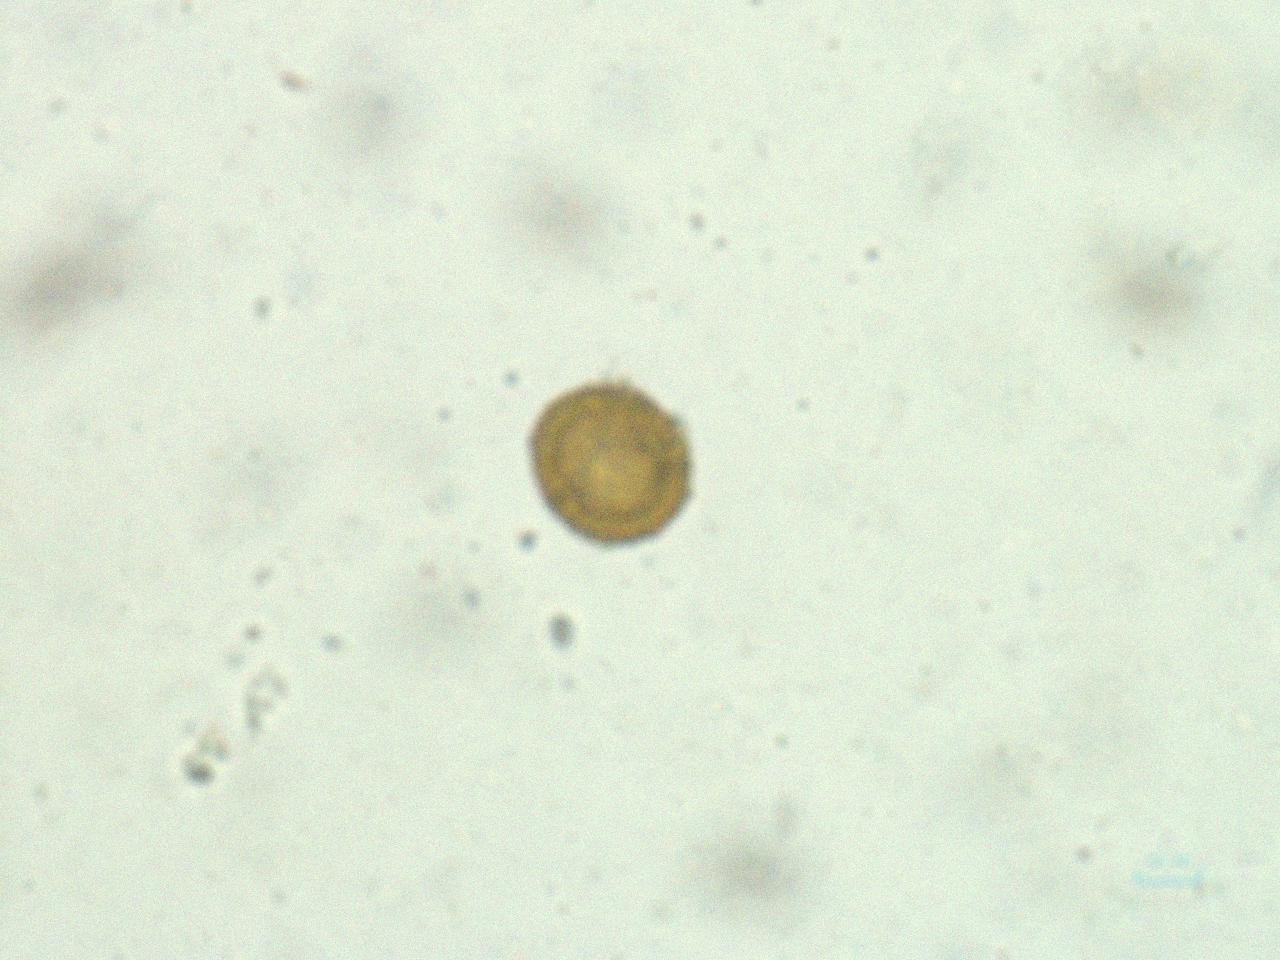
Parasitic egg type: Taenia spp. egg